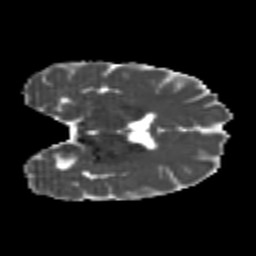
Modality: MD
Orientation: coronal
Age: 20
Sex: female
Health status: healthy
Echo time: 0.074 s